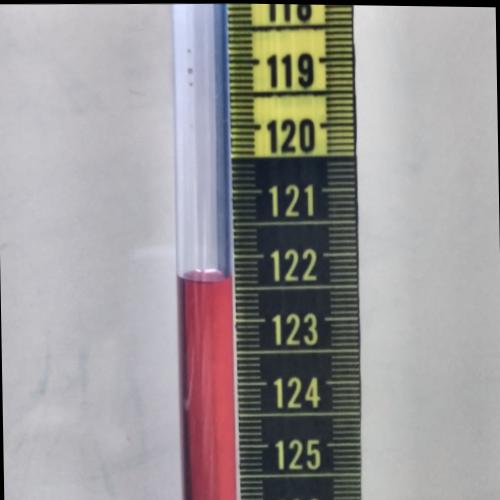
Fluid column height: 122.4 cm